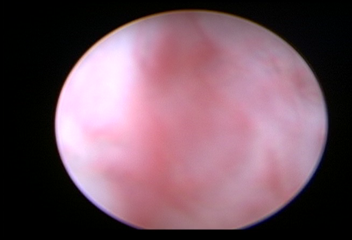
Modality: WLC
Class: Normal mucosa
Bladder cancer association: No